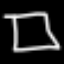
Label: square